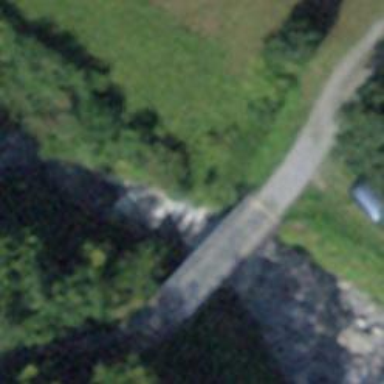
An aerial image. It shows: Track road with bridge. The track type is grade 3.